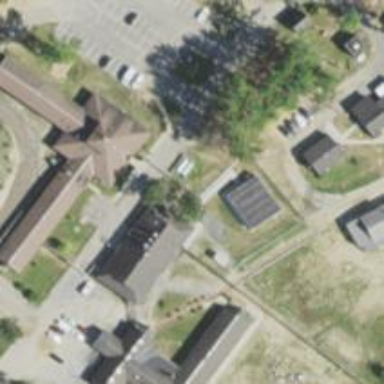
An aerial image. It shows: Prison.